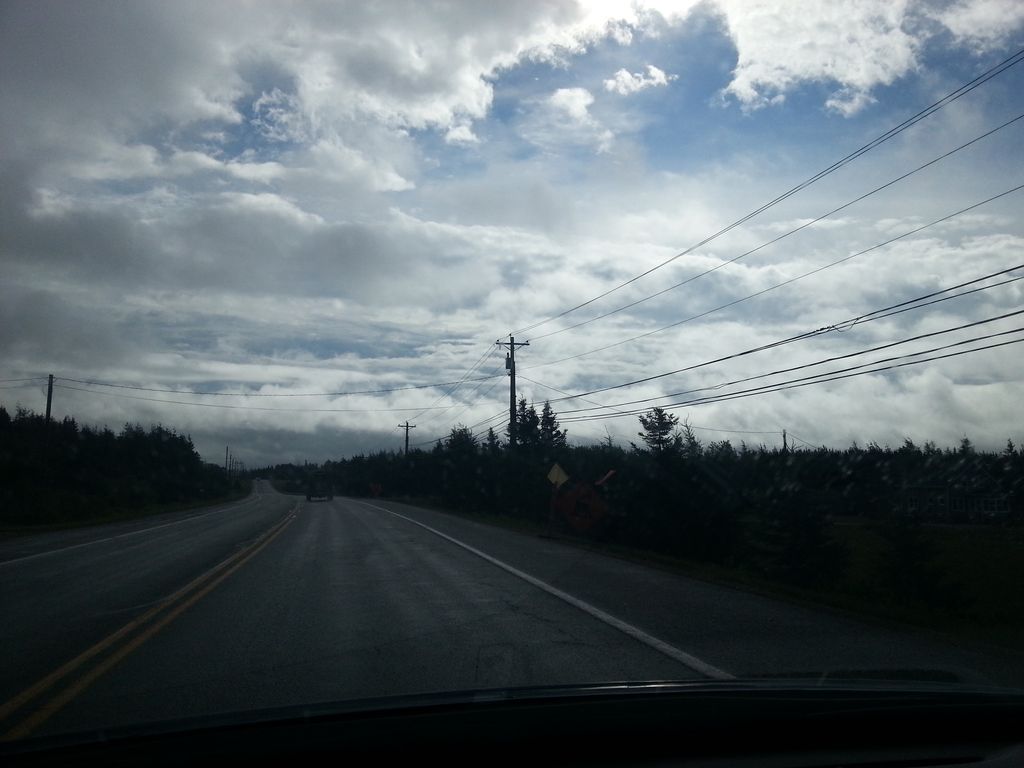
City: charlottetown